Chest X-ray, PA view. Patient: 35 years old, sex M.
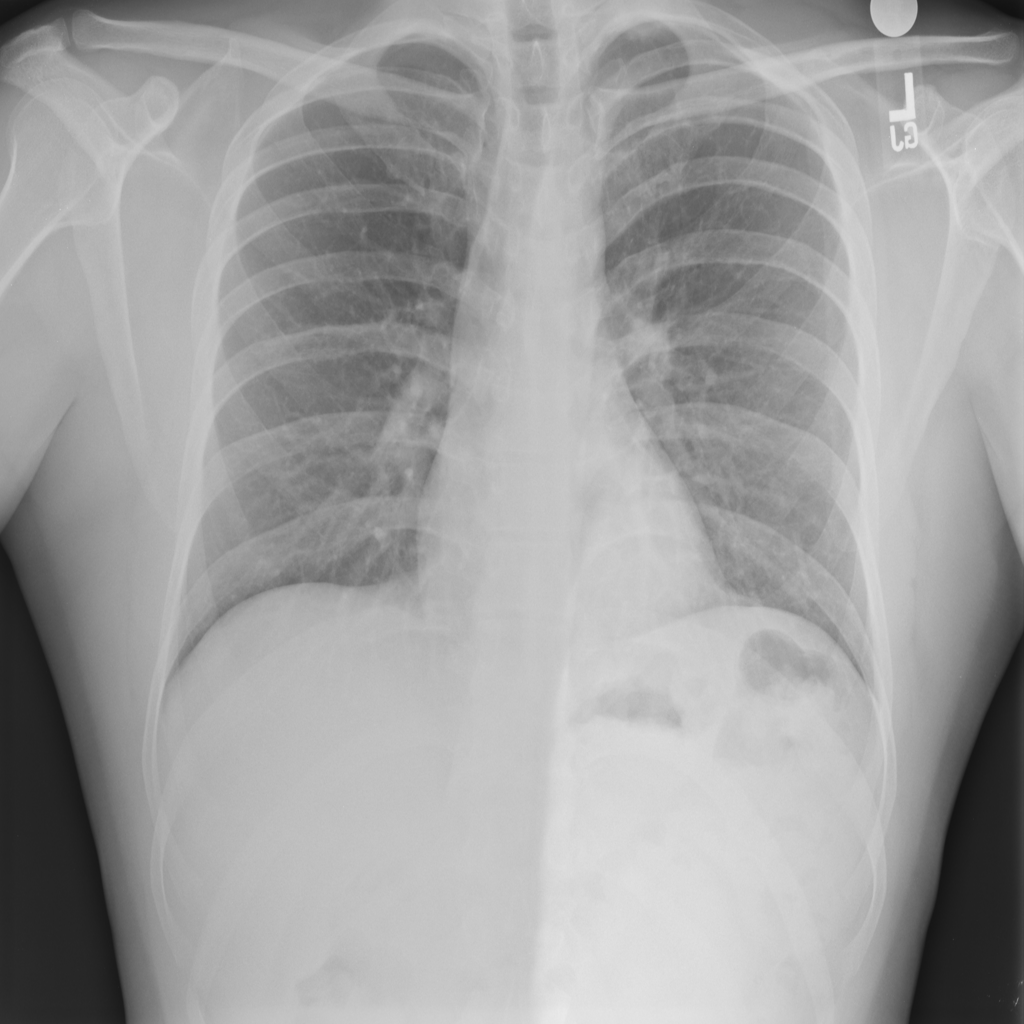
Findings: Fibrosis